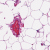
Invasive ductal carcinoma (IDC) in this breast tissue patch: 0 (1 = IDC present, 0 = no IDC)